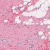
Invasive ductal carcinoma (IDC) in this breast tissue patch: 0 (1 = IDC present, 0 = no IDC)